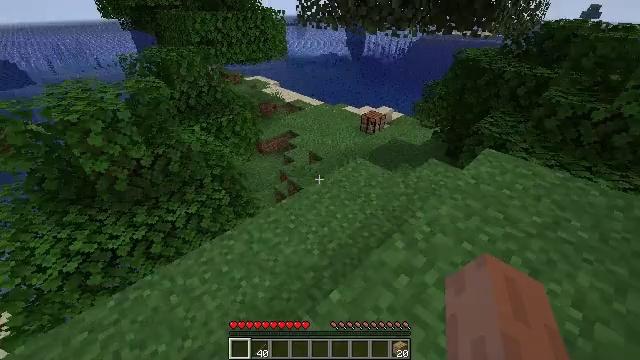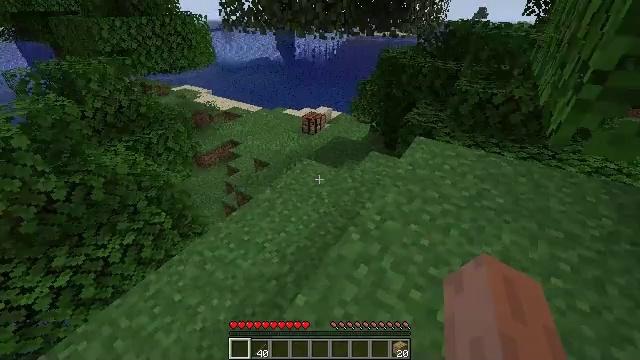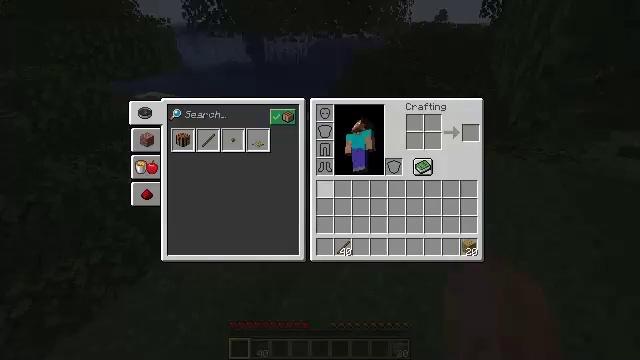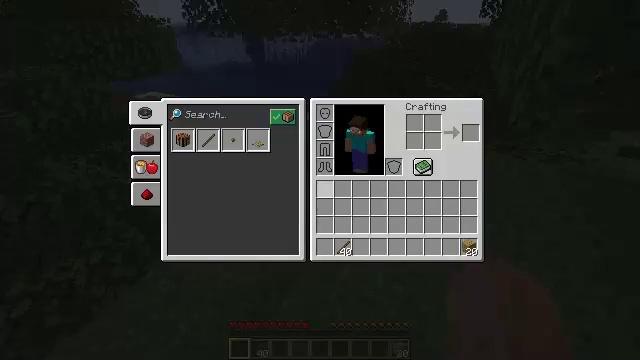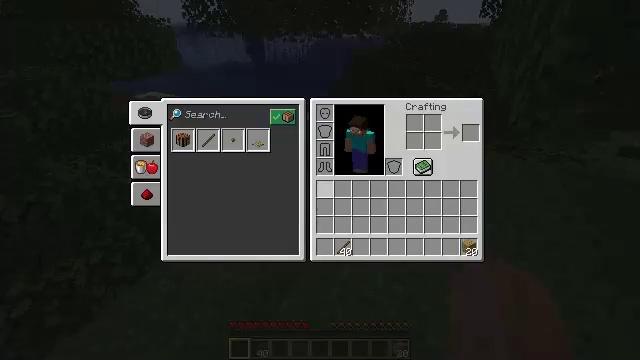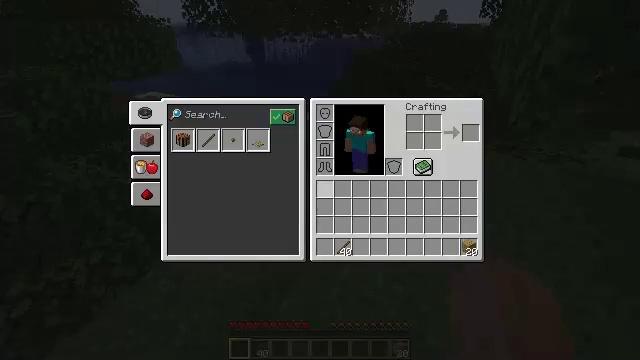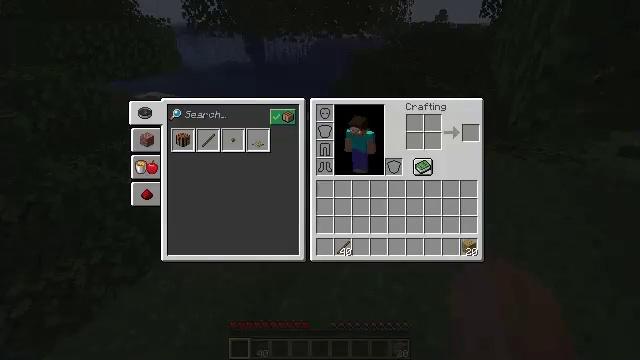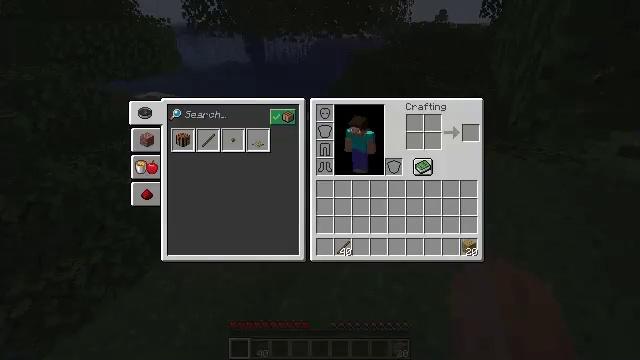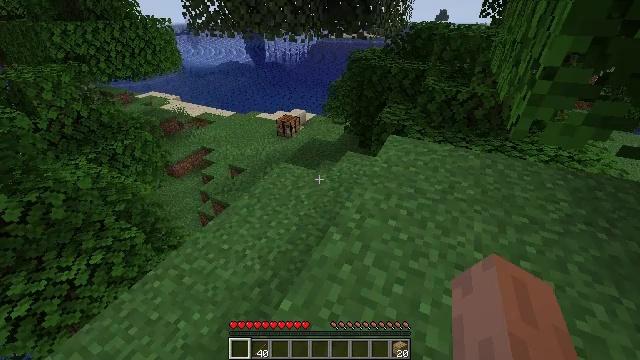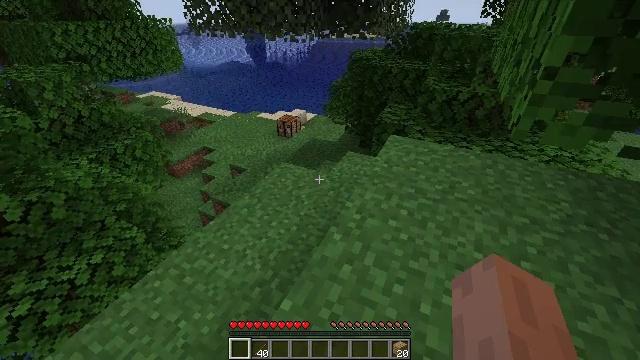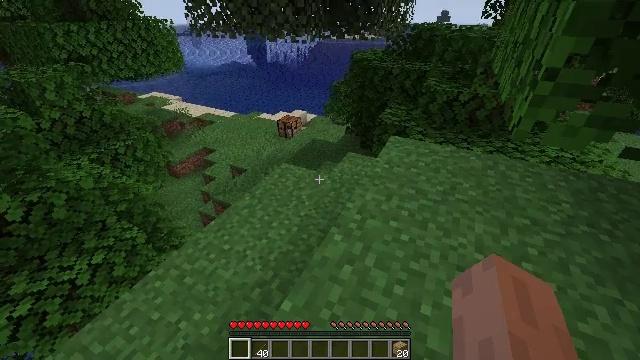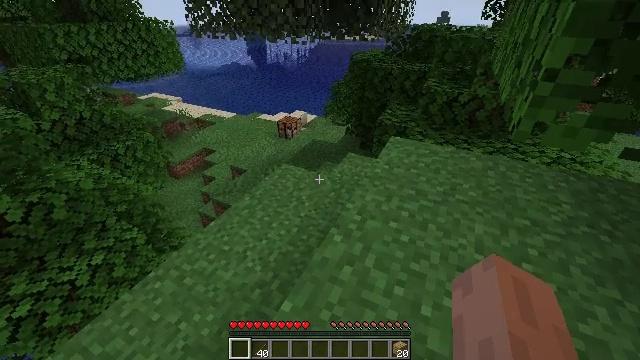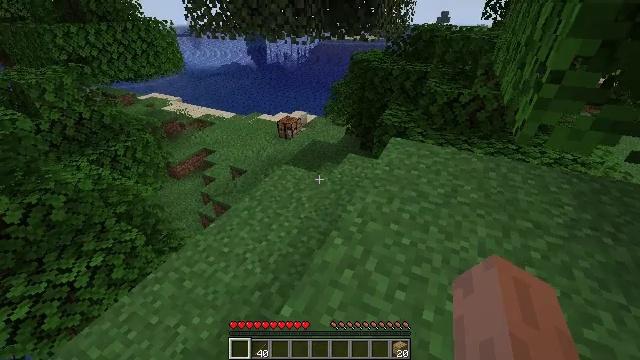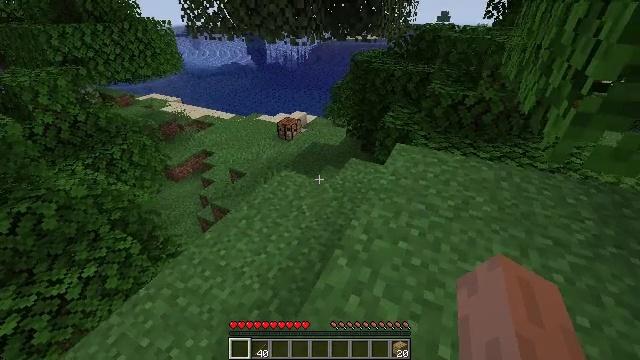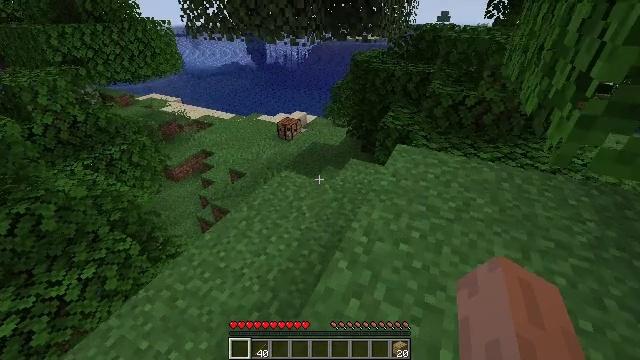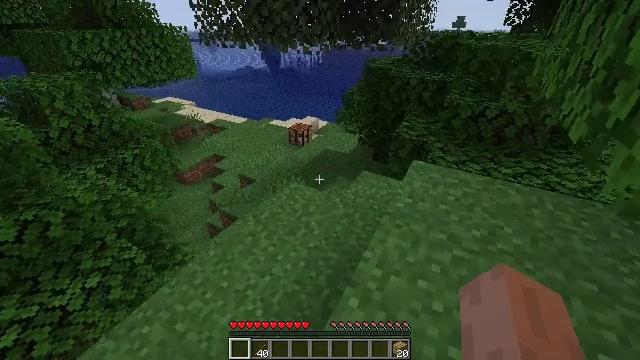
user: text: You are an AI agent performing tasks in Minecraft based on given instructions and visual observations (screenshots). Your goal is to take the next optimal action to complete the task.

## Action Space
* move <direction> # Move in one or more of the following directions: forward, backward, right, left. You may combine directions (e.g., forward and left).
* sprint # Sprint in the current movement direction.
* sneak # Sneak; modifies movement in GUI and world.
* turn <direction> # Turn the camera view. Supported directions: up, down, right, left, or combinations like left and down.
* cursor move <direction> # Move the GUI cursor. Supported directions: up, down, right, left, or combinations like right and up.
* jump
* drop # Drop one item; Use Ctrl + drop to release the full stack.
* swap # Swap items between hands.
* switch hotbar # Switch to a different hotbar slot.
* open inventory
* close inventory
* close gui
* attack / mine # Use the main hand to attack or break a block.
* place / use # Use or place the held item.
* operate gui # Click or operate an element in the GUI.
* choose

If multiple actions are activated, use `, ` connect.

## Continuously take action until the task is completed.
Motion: motion action
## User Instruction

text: Assemble sticks and planks at a crafting table for a wooden hoe.
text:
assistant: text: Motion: turn right
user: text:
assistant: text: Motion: turn right, open inventory
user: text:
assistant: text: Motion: open inventory
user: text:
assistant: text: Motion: open inventory
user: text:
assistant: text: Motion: open inventory
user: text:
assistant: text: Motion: no_op
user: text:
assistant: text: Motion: no_op
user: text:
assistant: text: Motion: no_op
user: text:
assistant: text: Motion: no_op
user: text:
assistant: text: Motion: no_op
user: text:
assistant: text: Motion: no_op
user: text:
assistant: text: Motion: move forward
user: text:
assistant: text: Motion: move forward
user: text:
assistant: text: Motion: move forward
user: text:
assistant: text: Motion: move forward, turn left and up
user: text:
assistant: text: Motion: move forward, sprint, turn left and up
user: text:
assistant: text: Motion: move forward, sprint, turn left
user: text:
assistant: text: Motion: move forward, sprint
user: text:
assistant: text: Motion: move forward, sprint
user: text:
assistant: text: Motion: move forward, sprint
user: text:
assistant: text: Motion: move forward, sprint
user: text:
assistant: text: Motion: move forward, sprint
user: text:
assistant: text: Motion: move forward, sprint
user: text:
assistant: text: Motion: move forward, sprint
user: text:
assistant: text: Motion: move forward, sprint
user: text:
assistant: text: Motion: move forward, sprint
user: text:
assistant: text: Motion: move forward, sprint
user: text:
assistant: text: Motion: move forward, sprint
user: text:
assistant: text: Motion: move forward, sprint
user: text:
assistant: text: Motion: move forward, sprint